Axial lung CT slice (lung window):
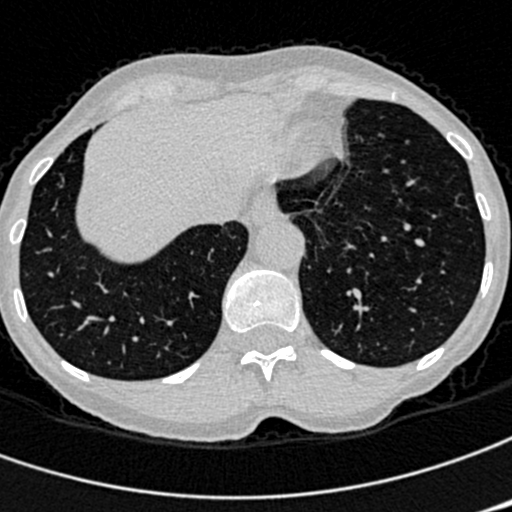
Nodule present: no